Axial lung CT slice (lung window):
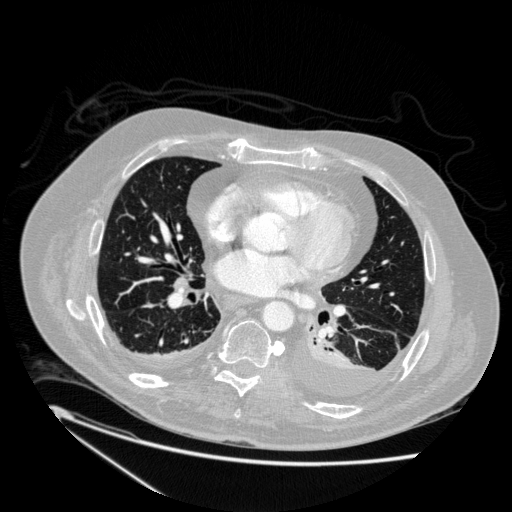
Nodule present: no